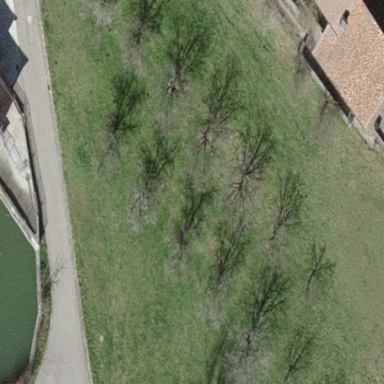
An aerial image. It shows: Orchard.